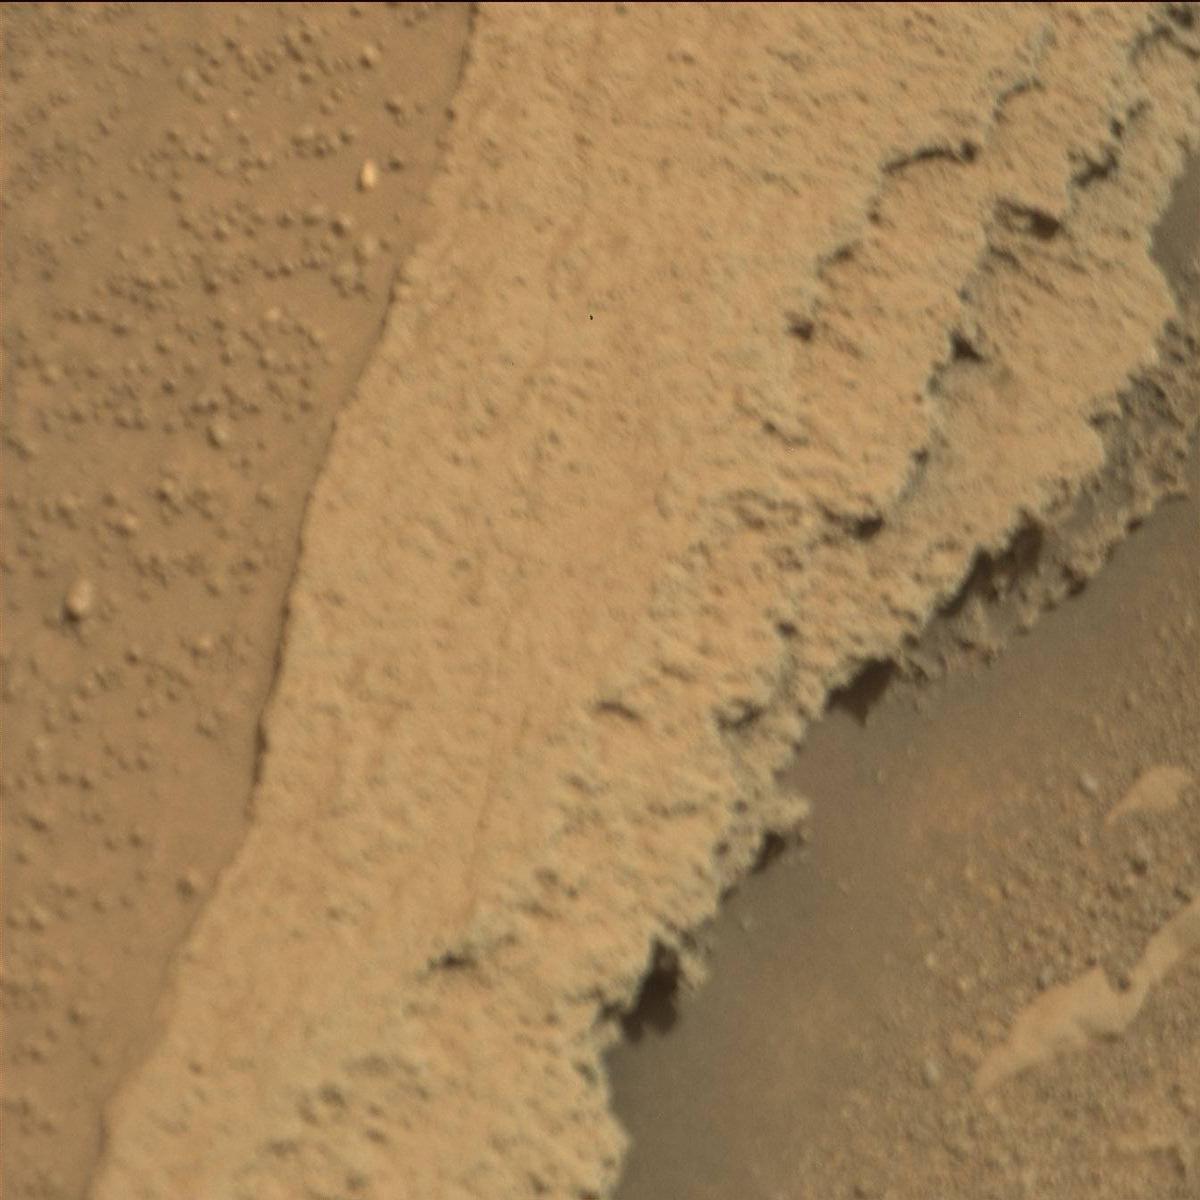
Terrain classes present: Bedrock, Sand / Soil